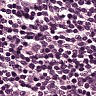
Metastatic tissue present: no